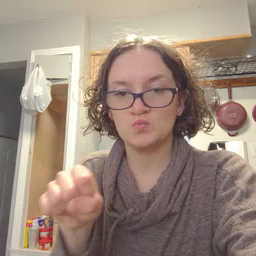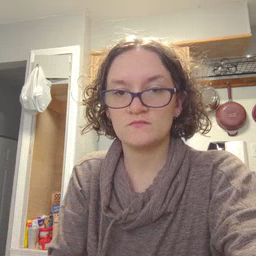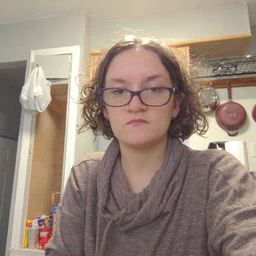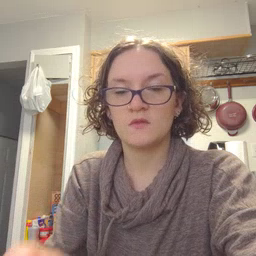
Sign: shoe